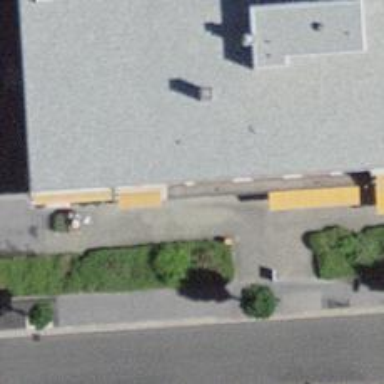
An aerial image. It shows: Kiosk.